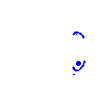
Particle: electron